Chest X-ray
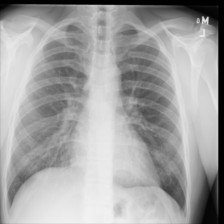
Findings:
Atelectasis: negative
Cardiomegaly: negative
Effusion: negative
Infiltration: negative
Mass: negative
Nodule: negative
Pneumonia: negative
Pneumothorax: negative
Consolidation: negative
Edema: negative
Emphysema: negative
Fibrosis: negative
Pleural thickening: negative
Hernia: negative